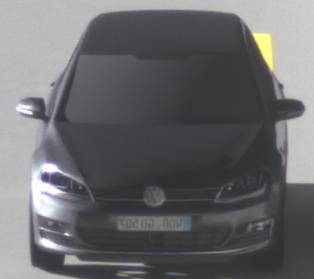
Make: VW
Model: Golf 1.2 TSI BMT
Detailed model: Golf (VII)
Model produced from: 2012/11
Model produced until: 2014/05
Doors: 3
Color: gray
Road condition: dry road
Daytime: sunrise or sunset
Contrast: high contrast